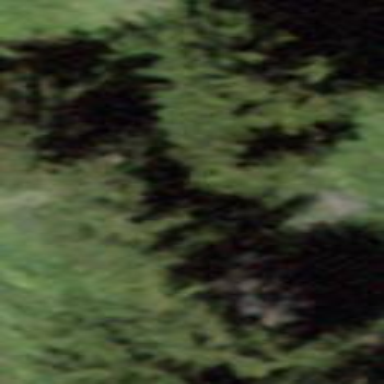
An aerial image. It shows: Forest area.